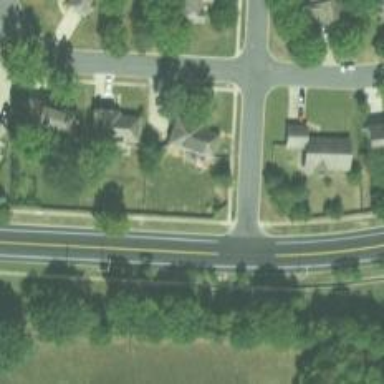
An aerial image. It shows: Unmarked road crossing.